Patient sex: M
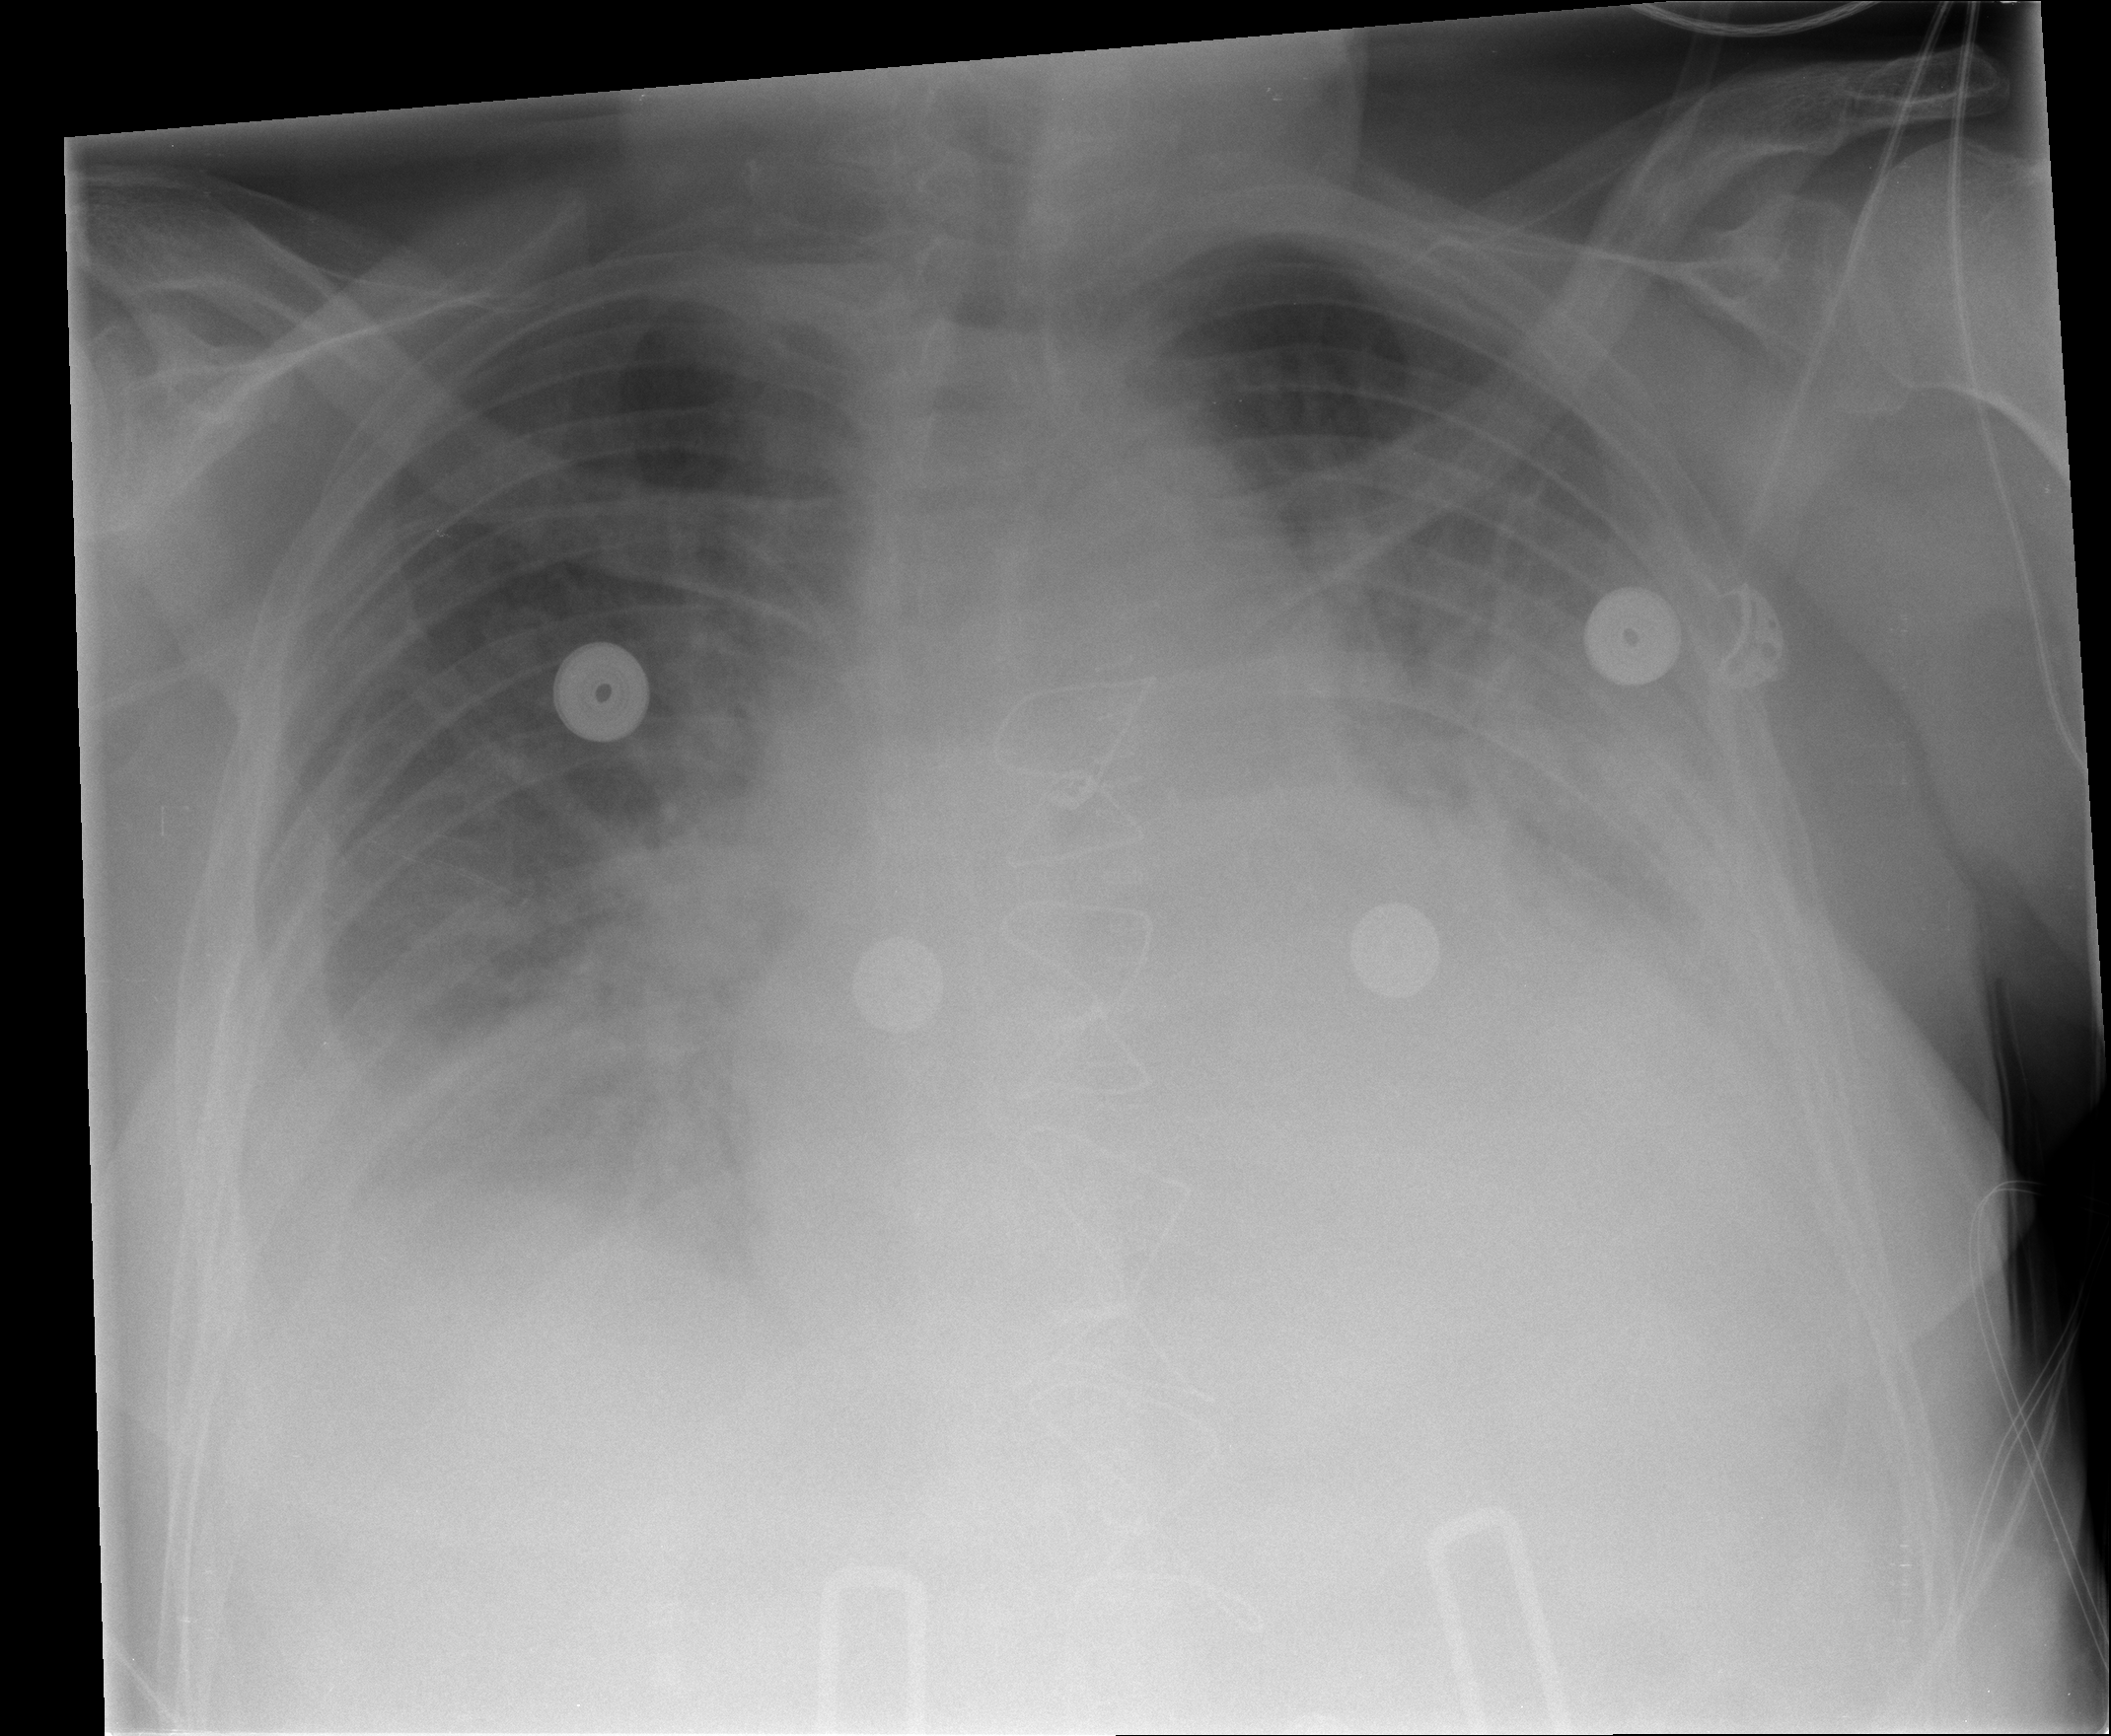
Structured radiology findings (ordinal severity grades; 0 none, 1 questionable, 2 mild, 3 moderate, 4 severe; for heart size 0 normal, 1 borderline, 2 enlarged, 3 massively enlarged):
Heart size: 2
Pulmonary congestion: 3
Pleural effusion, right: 2
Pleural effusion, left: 1
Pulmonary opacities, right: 2
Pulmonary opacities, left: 0
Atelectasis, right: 2
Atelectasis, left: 2